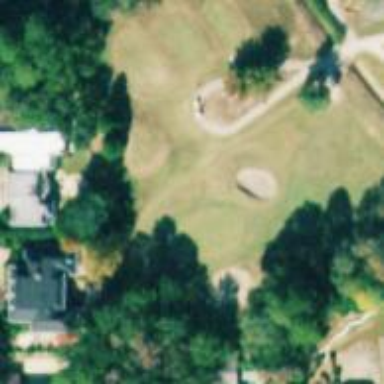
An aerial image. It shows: View of golf hole.